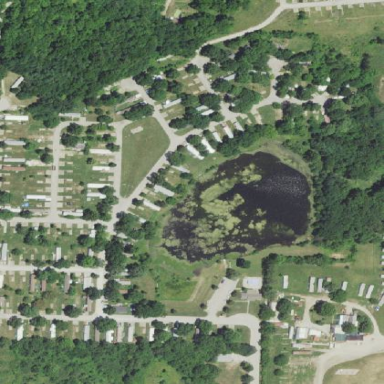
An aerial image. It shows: Residential area known as Mobile Home Park.